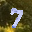
Label: 7